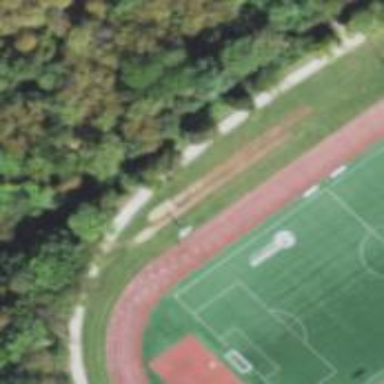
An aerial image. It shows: Track in leisure land.